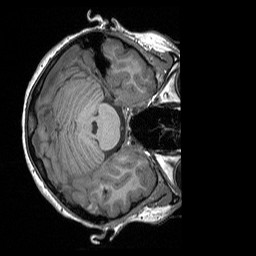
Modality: T1w
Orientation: axial
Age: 21
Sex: female
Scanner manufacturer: siemens
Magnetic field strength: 3 T
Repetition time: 1.9 s
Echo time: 0.00252 s